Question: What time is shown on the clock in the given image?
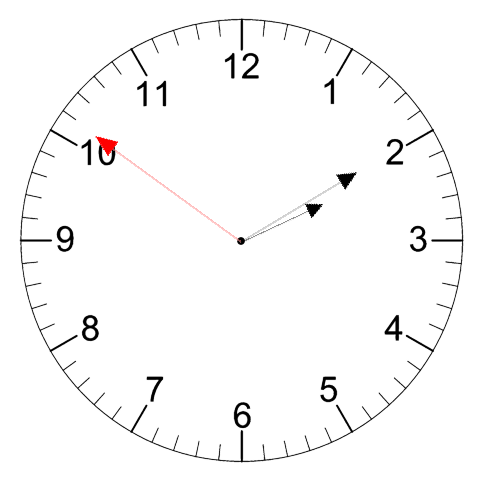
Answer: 02:09:51